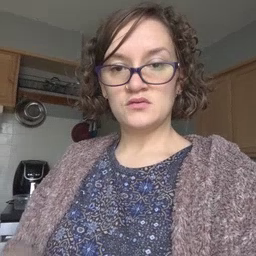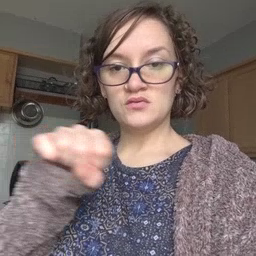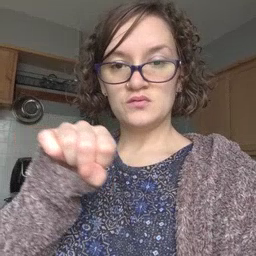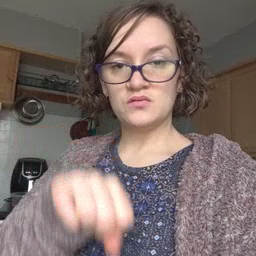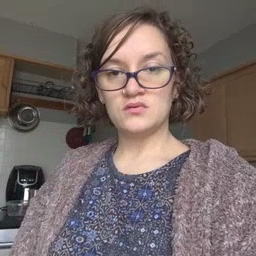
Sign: shoe